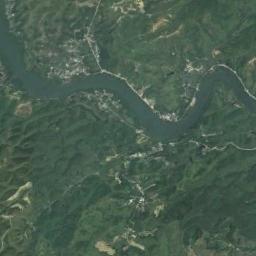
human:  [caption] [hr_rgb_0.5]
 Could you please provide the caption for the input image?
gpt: There are many trees around the river .

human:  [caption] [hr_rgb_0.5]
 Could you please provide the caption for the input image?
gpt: The river goes through mountains with green plants .

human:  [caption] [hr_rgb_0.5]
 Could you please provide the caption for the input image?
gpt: A curvy turquoise river with green mountains on both sides and a city of large buildings .

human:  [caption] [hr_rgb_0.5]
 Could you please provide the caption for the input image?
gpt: The dark green river with a winding bank goes through the mountainous area covered with vegetation .

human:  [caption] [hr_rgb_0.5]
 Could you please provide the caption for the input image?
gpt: There are green forests and meadows around the river .